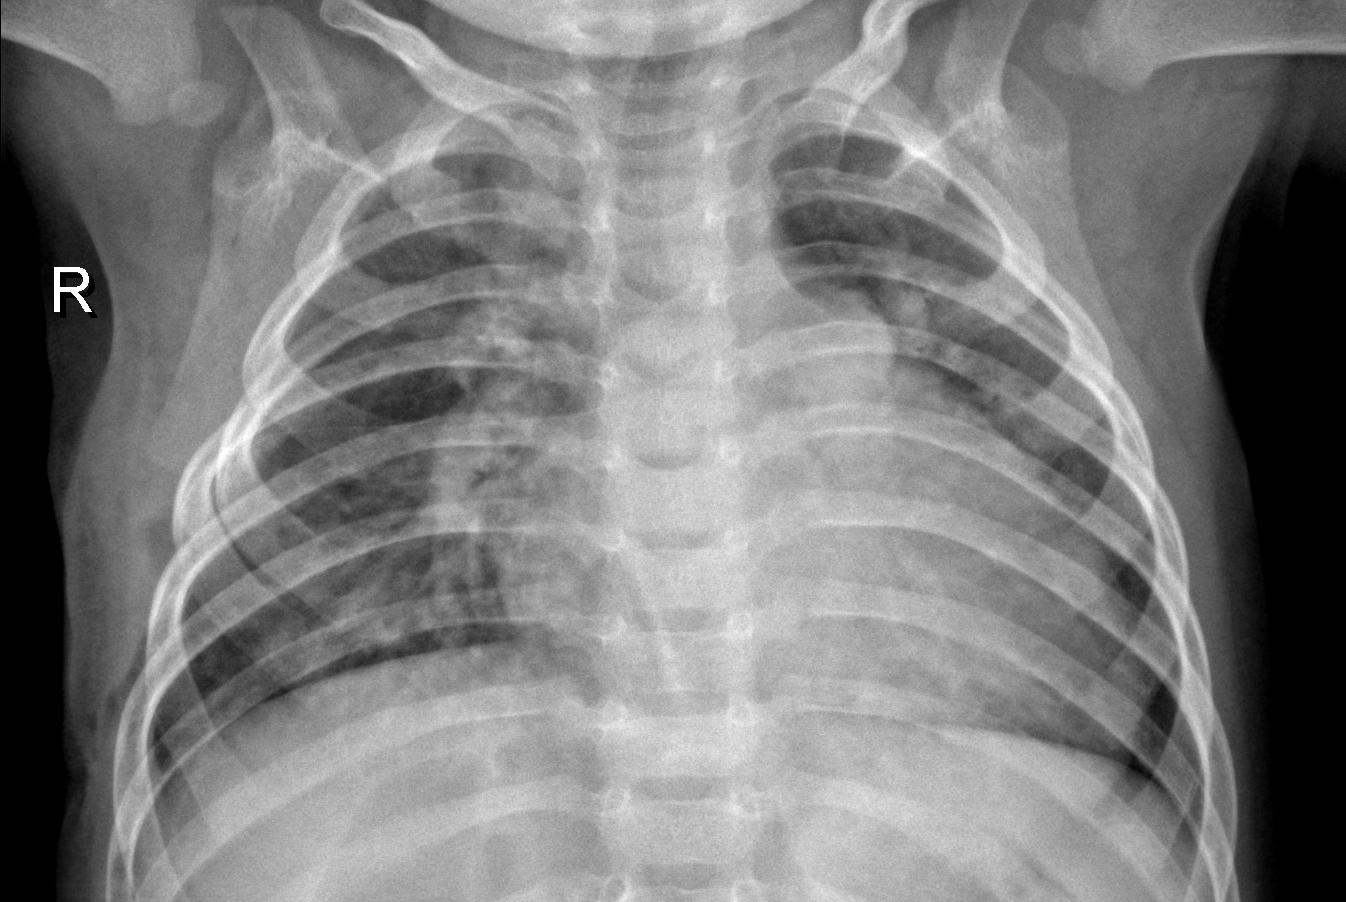
Diagnosis: PNEUMONIA